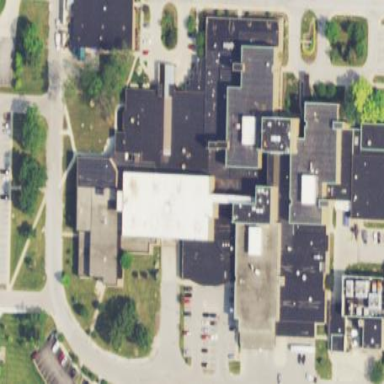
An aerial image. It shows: Hospital building.